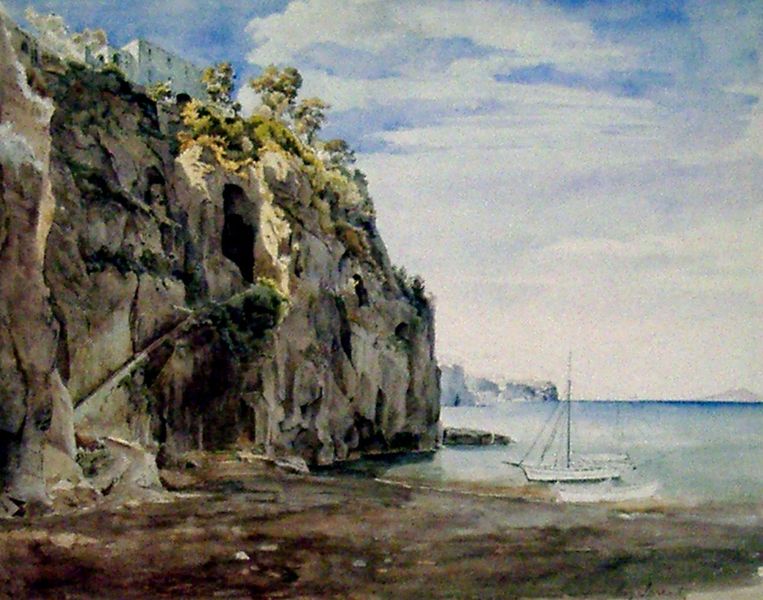
Titel: Felsenküste bei Sorrent
Künstler: Johann Heinrich Schilbach
Standort: Darmstadt
Institution: Hessisches Landesmuseum
Schlagwörter: baum, berg, blau, blätter, dunkel, felsen, gemälde, himmel, laub, meer, schatten, wasser, weiß, wolken, aquarell, bäume, gelb, grün, impressionismus, landschaft, ocker, sand, see, stadt, ufer, braun, fenster, grau, hell, hintergrund, licht, schwarz, tür, zeichnung, gebäude, gras, haus, weg, wolke, beige, malerei, architektur, stein, steine, einsamkeit, erde, ferne, horizont, natur, strauch, busch, büsche, gewässer, sonne, sträucher, insel, land, pflanzen, england, höhle, höle, rosa, boot, boote, hellblau, aussicht, küste, schiff, segel, segelboot, seicht, sommer, strand, ruhe, mast, segelschiff, abhang, berge, fels, gebirge, hang, steilhang, dunkelgrün, graphik, tag, violett, wasserfarbe, steil, oliv, seile, treppe, aufgang, stufe, stufen, tor, bucht, segelboote, takelage, taue, vor anker, klippe, steilküste, eingang, buch, burg, höhe, riff, schwimmen, festung, senkrecht, villa, sandstein, blauer himmel, grotte, ankern, balu, gestrüpp, anker, fort, höhleneingang, inseln, schroff, bewuchs, festland, kliff, feste, abgetakelt, hause, spanten, heill, mittelblau, santurin, spannten, ppriff, höhöe, weißes schiff